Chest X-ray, AP view. Patient: 63 years old, sex M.
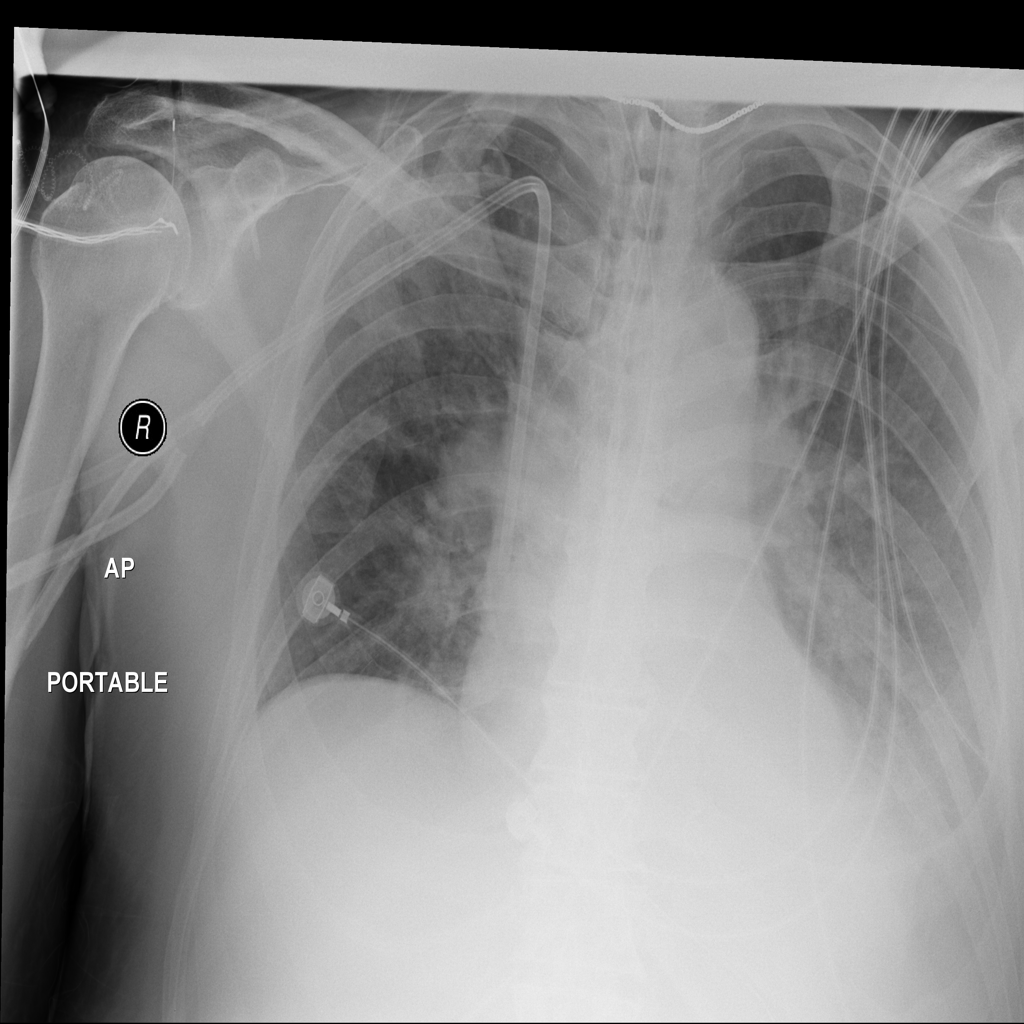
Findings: Atelectasis, Effusion, Infiltration